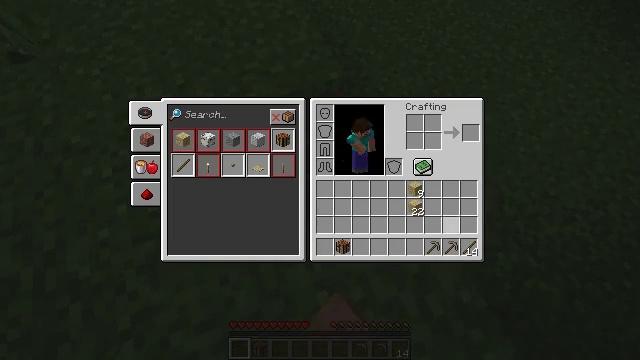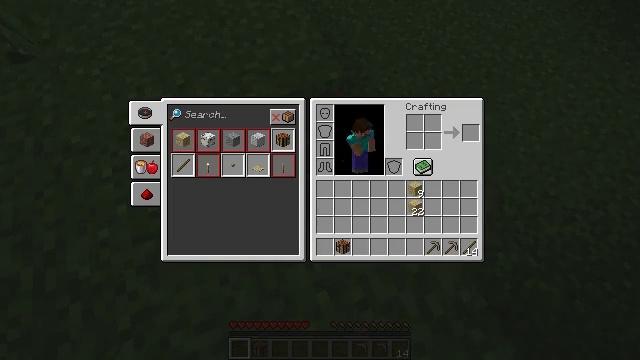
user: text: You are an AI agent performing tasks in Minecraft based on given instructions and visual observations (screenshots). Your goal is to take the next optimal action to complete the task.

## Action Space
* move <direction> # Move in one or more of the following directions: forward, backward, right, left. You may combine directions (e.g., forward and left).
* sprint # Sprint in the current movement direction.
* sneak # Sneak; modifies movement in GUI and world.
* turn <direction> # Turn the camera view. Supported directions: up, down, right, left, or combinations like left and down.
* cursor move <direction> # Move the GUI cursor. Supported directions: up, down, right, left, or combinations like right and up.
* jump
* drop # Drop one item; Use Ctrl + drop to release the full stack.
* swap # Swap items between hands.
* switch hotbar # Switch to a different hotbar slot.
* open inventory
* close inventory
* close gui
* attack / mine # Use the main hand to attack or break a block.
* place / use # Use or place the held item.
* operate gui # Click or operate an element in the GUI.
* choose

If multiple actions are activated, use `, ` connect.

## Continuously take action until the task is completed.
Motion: motion action
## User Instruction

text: Remove a wooden pickaxe from the inventory.
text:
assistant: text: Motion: no_op
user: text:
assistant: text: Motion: no_op